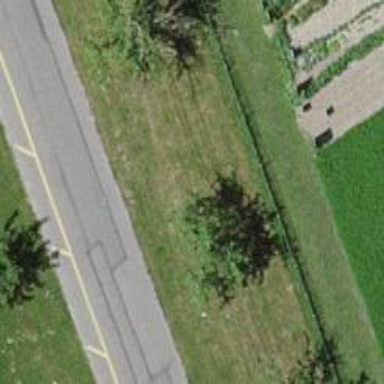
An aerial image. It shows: Avenue lined with deciduous broadleaved trees.